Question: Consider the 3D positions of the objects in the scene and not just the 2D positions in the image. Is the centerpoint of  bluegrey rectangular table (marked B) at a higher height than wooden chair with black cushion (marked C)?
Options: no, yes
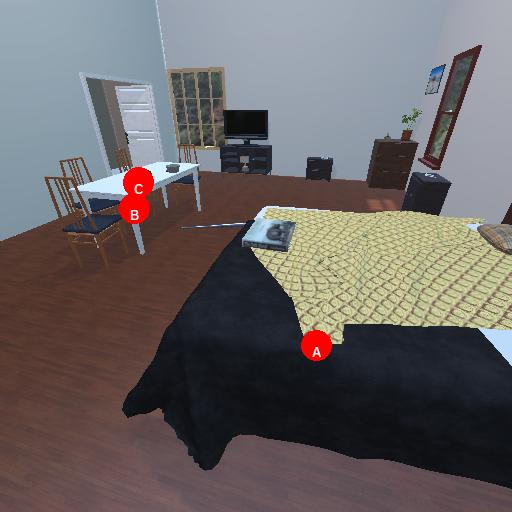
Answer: no